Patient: sex M, age 48
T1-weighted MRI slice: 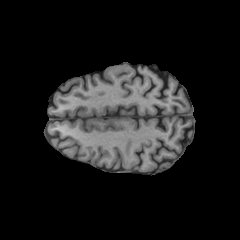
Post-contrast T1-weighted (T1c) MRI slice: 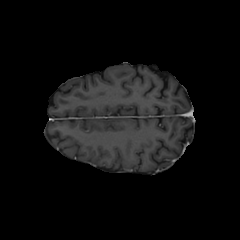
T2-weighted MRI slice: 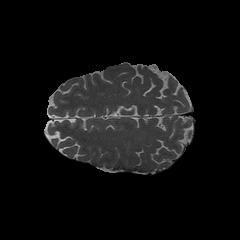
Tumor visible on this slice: no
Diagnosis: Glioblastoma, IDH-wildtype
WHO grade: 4